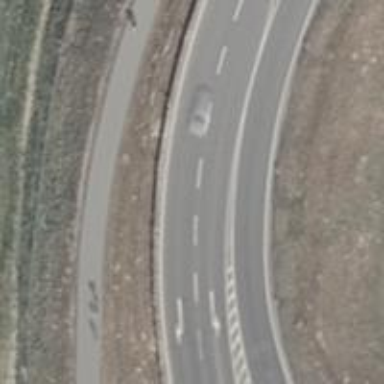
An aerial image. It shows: Secondary road with asphalt surface.